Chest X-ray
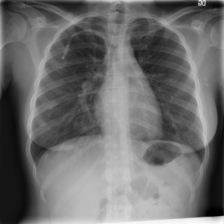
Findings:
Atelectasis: negative
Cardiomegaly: negative
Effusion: negative
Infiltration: negative
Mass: negative
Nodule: negative
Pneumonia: negative
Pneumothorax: negative
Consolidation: negative
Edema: negative
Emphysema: negative
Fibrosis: negative
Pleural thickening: negative
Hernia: negative